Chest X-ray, AP view. Patient: 54 years old, sex M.
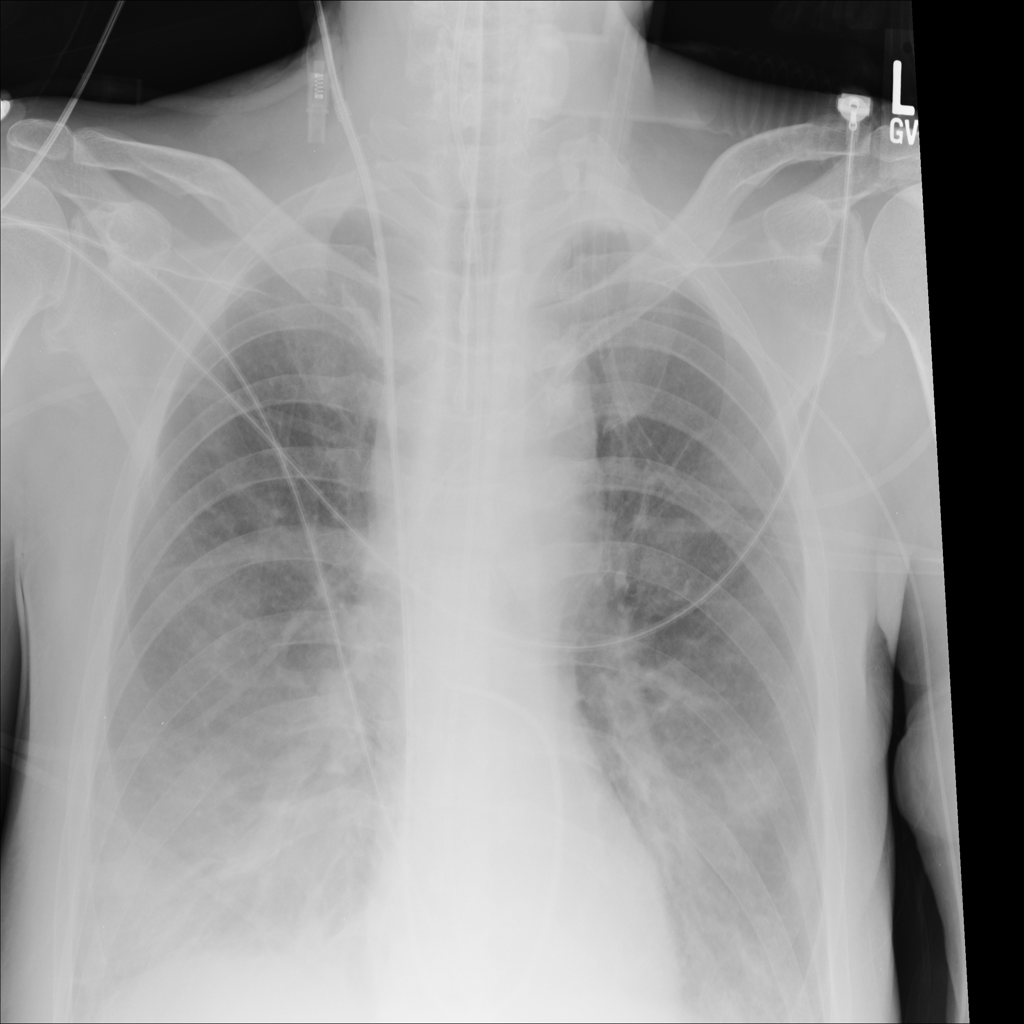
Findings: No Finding